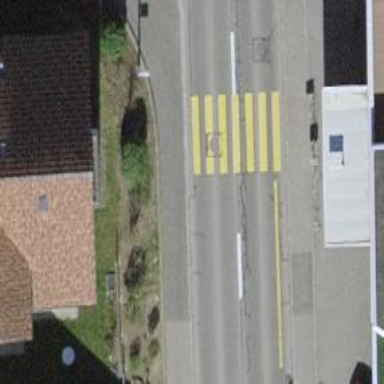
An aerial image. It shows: Uncontrolled zebra crossing on the road.